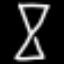
Label: hourglass